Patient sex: M
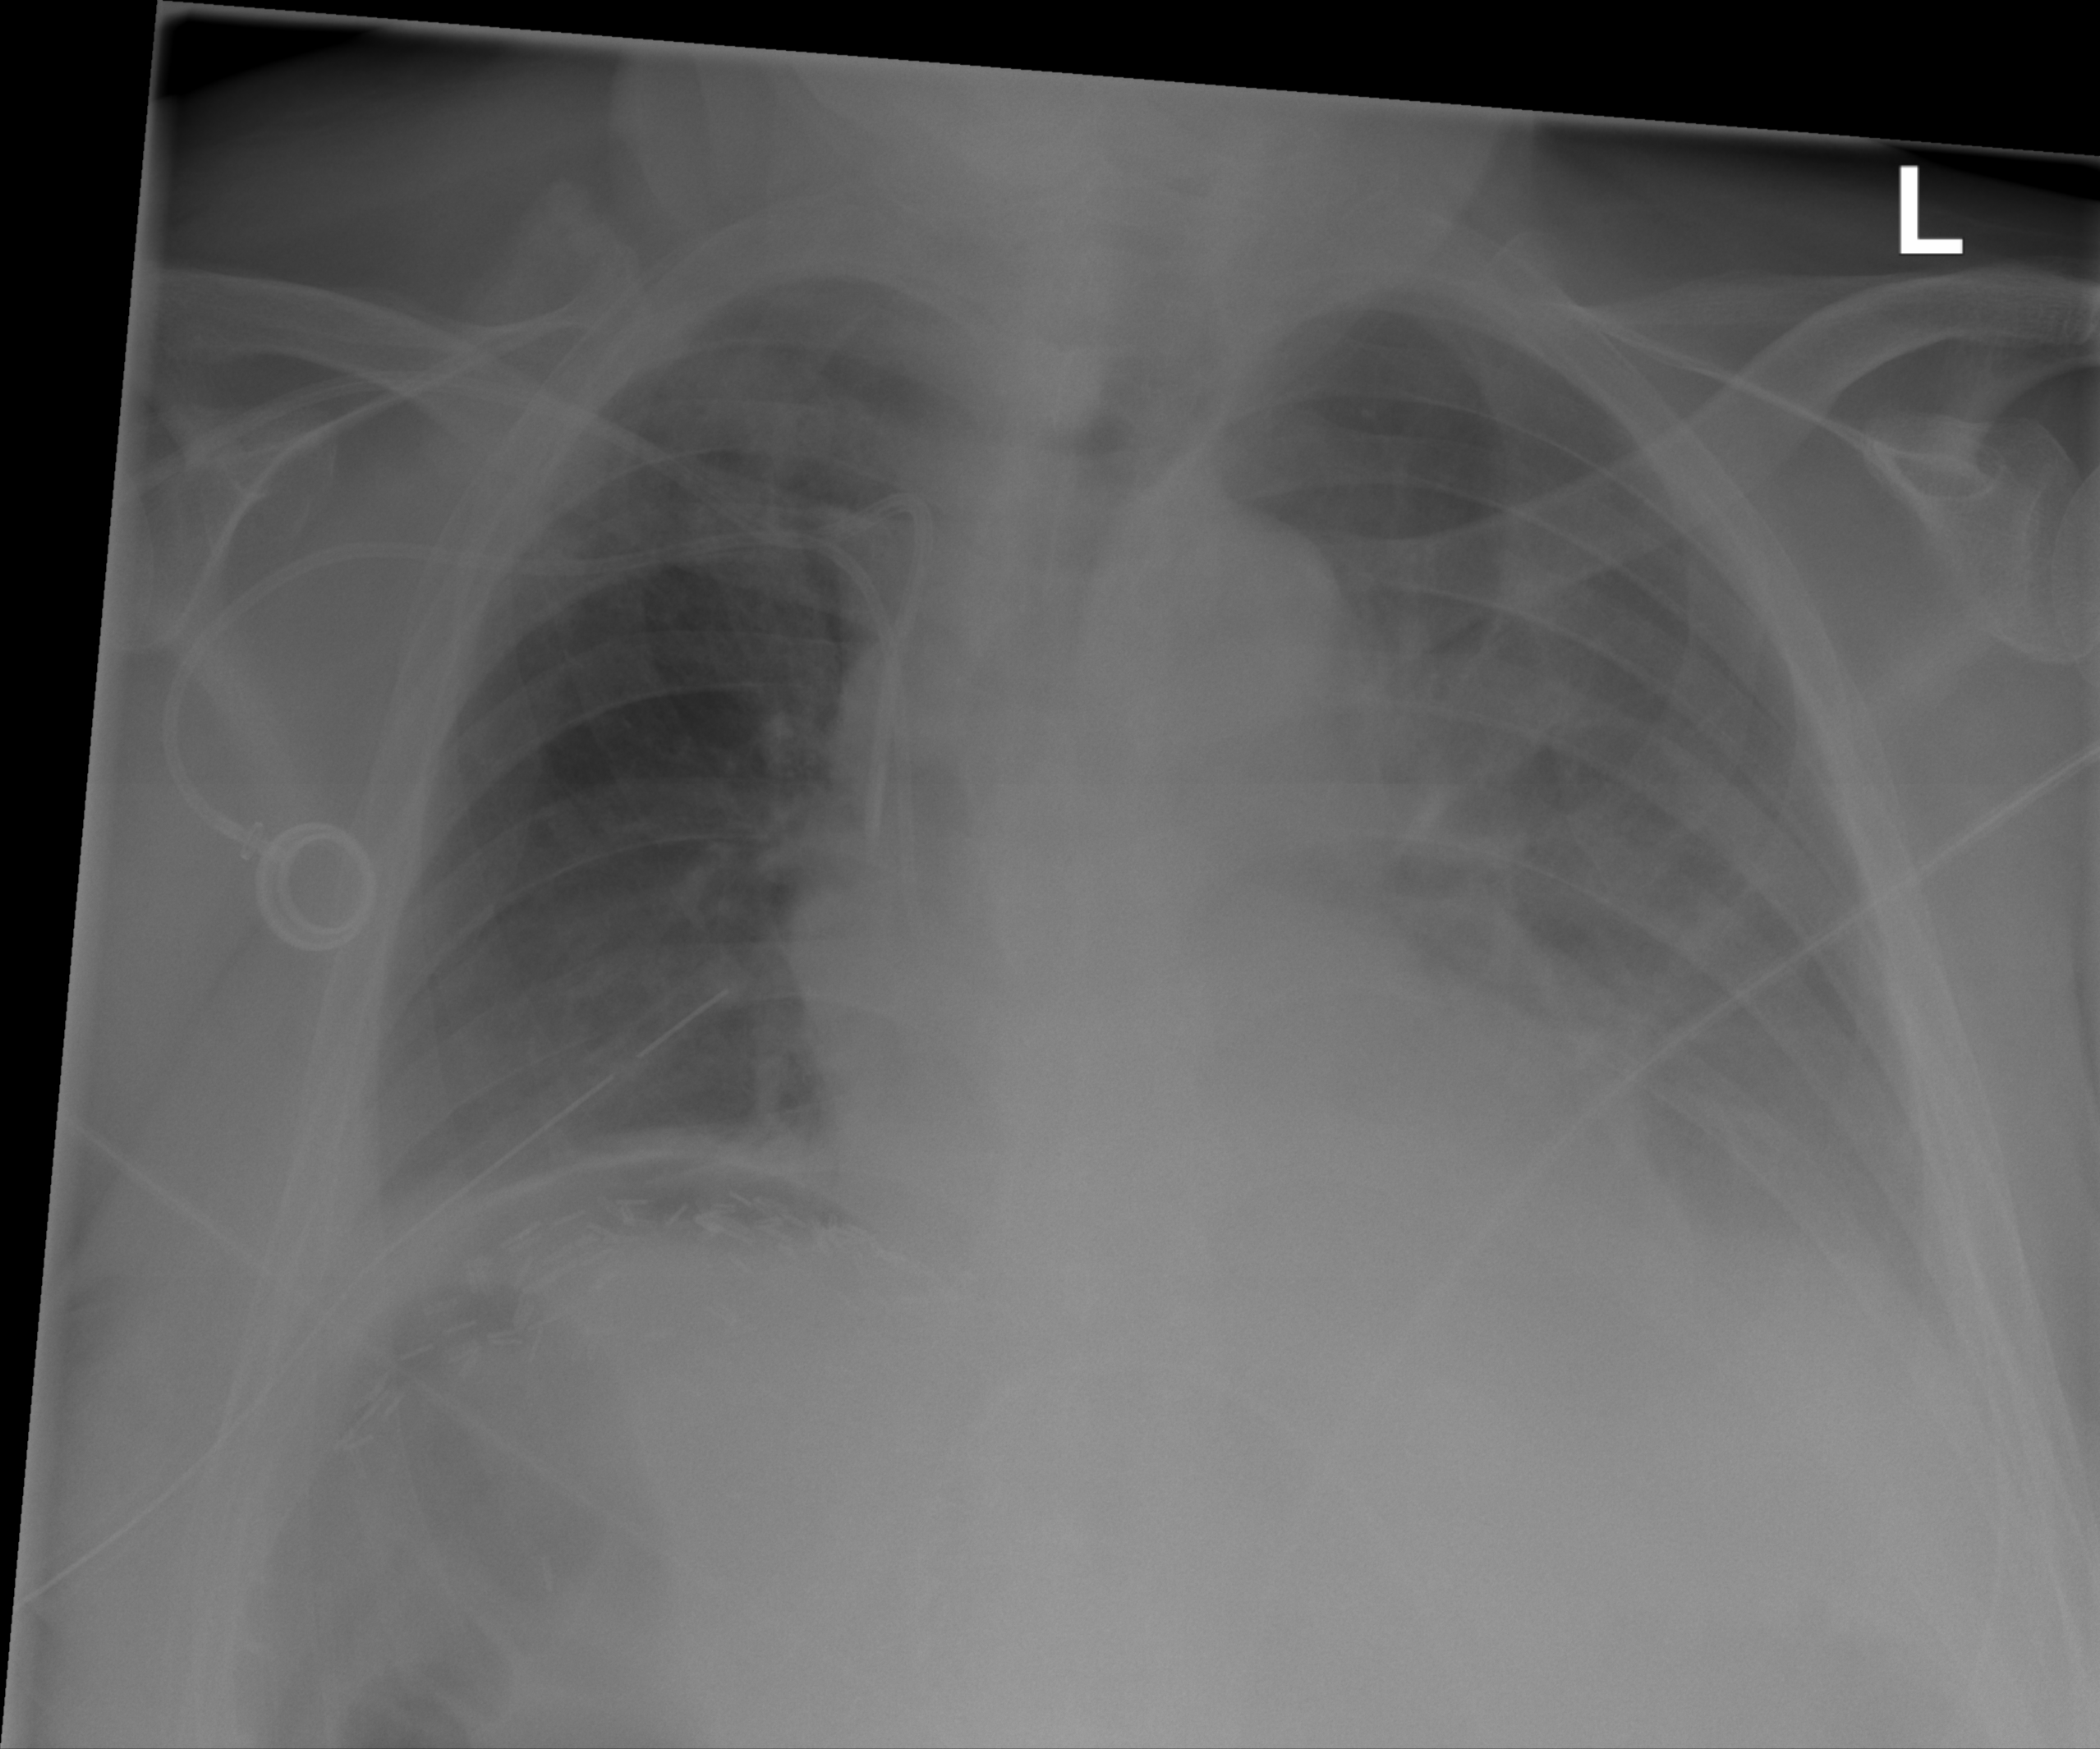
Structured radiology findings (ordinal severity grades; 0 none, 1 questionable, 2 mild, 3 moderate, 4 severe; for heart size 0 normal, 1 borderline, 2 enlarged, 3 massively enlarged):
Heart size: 0
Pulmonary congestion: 0
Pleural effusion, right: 2
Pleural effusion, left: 3
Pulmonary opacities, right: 0
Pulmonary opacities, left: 0
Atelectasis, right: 2
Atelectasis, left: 2